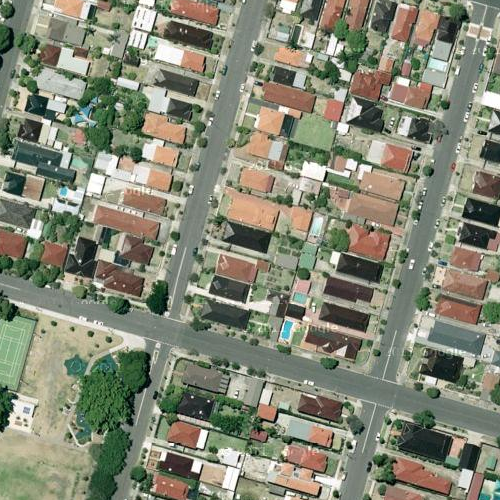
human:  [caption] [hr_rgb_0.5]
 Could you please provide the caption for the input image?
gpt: A residential area with houses arranged neatly and some roads go through this area .

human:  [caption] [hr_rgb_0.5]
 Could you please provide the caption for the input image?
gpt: This is a residential area with houses densely arranged .

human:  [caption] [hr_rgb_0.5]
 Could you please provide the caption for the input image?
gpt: This is a town with many houses arranged in lines and some road go through .

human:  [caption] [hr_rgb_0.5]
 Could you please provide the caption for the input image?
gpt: A residential area with houses arranged neatly while many plants on the roadside .

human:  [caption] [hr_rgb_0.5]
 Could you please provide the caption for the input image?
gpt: A residential area with houses densely arranged .